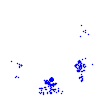
Particle: electron